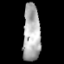
Tissue: lung
Cell type: T cells
Senescence score: 0.1797
Nuclear area (px): 972
Mean DAPI intensity: 175.312